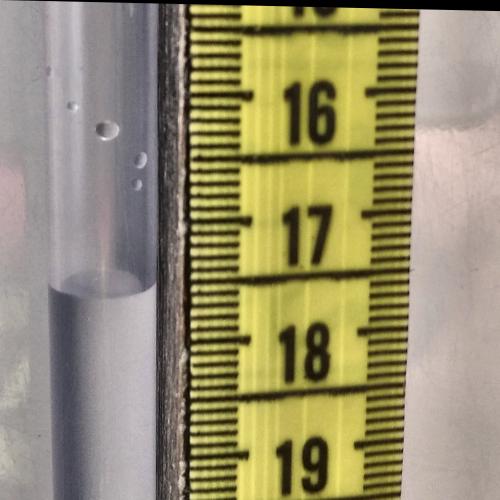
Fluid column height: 17.5 cm